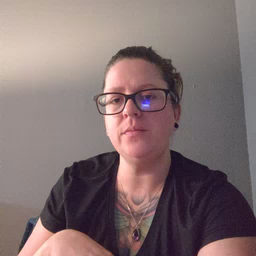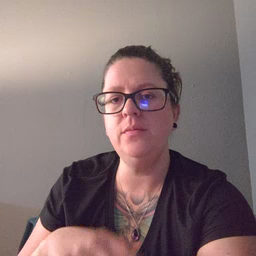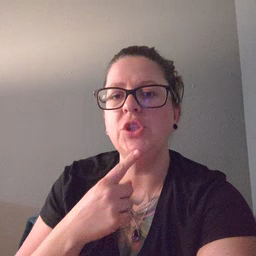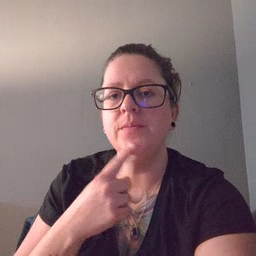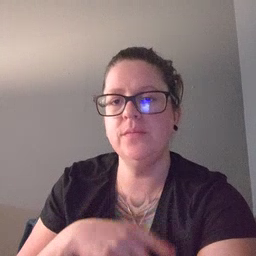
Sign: chin